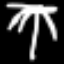
Label: palm tree